Question: I have created a gridview which displays the letters of the alphabet. I populate the gridview with a string array using a custom BaseAdapter.
What i want to do is to be able to get the 'Button' View at a position in the GridView.
For example i want to be able from my 'gridView.setOnItemClickListener();' to get-set the BackgroundColor of the Button that was clicked.
So far i am able to get the just the text form the string array at a position, but i don't know how i can get the clicked Button.
'''
<RelativeLayout xmlns:android="http://schemas.android.com/apk/res/android"
xmlns:tools="http://schemas.android.com/tools"
android:id="@+id/container"
android:layout_width="match_parent"
android:layout_height="match_parent"
tools:context=".MainActivity"
tools:ignore="MergeRootFrame" >
<GridView
android:layout_width="wrap_content"
android:layout_height="wrap_content"
android:id="@+id/myGridView"
android:layout_alignParentTop="true"
android:layout_alignParentLeft="true"
android:numColumns="7" />
<TextView
android:layout_width="wrap_content"
android:layout_height="wrap_content"
android:textAppearance="?android:attr/textAppearanceLarge"
android:text="Large Text"
android:id="@+id/feedback"
android:layout_alignParentBottom="true"
android:layout_centerHorizontal="true" />
</RelativeLayout>
'''
'''
<?xml version="1.0" encoding="utf-8"?>
<LinearLayout xmlns:android="http://schemas.android.com/apk/res/android"
android:layout_width="wrap_content"
android:layout_height="wrap_content">
<Button
android:id="@+id/grid_item"
android:layout_gravity="center"
android:textAppearance="?android:attr/textAppearanceMedium"
android:layout_width="wrap_content"
android:layout_height="wrap_content"
android:text="05"
android:textSize="20sp"
android:clickable="false"
android:focusable="false"/>
</Button>
</LinearLayout>
'''
'''
public class MainActivity extends Activity {
private TextView text;
private GridView gridView;
private final String[] items = new String[]{"A", "B", "C", "D", "E", "F", "G", "H", "I", "J",
"K", "L", "M", "N", "O", "P", "Q", "R", "S", "T", "U", "V", "W", "X", "Y", "Z"};
@Override
protected void onCreate(Bundle savedInstanceState) {
super.onCreate(savedInstanceState);
setContentView(R.layout.activity_main);
text = (TextView) findViewById(R.id.feedback);
gridView = (GridView) this.findViewById(R.id.myGridView);
CustomGridAdapter gridAdapter = new CustomGridAdapter(MainActivity.this, items);
gridView.setAdapter(gridAdapter);
gridView.setOnItemClickListener(new AdapterView.OnItemClickListener() {
@Override
public void onItemClick(AdapterView<?> parent, View view, int position, long id) {
text.setText((String) (gridView.getItemAtPosition(position)));
Log.i("ITEM_CLICKED", "" + (String) (gridView.getItemAtPosition(position)));
}
});
}
}
'''
'''
public class CustomGridAdapter extends BaseAdapter {
private Context context;
private String[] items;
LayoutInflater inflater;
public CustomGridAdapter(Context context, String[] items) {
this.context = context;
this.items = items;
inflater = (LayoutInflater) this.context.getSystemService(Context.LAYOUT_INFLATER_SERVICE);
}
public View getView(int position, View convertView, ViewGroup parent) {
if (convertView == null) {
convertView = inflater.inflate(R.layout.cell, null);
}
Button button = (Button) convertView.findViewById(R.id.grid_item);
button.setText(items[position]);
return convertView;
}
@Override
public int getCount() {
return items.length;
}
@Override
public Object getItem(int position) {
return items[position];
}
@Override
public long getItemId(int position) {
return position;
}
}
'''
Here is how it looks

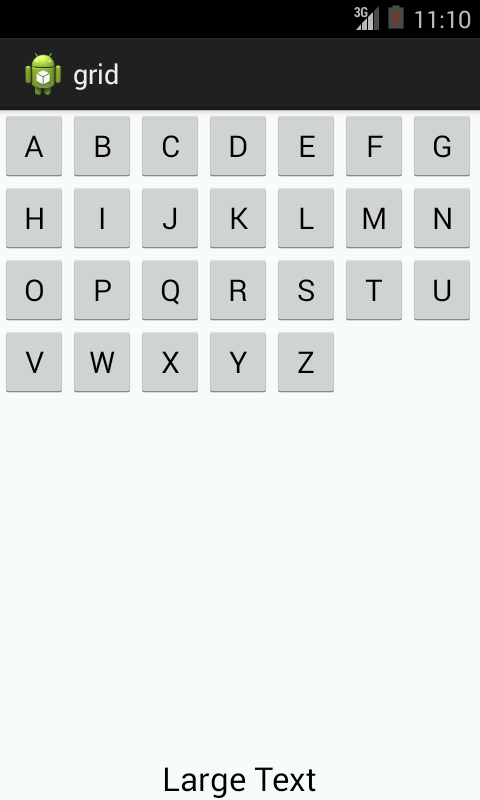
Answer: I figured it out on my own. I just changed my cell.xml to :
'''
<Button xmlns:android="http://schemas.android.com/apk/res/android"
android:id="@+id/grid_item"
android:layout_gravity="center"
android:textAppearance="?android:attr/textAppearanceMedium"
android:layout_width="wrap_content"
android:layout_height="wrap_content"
android:text="05"
android:textSize="20sp"
android:clickable="false"
android:focusable="false"/>
</Button>
'''
And then i could get any button by doing this:
'''
Button button = (Button) gridView.getChildAt(position);
'''